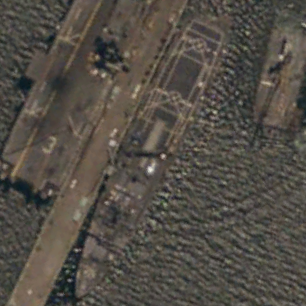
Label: combat